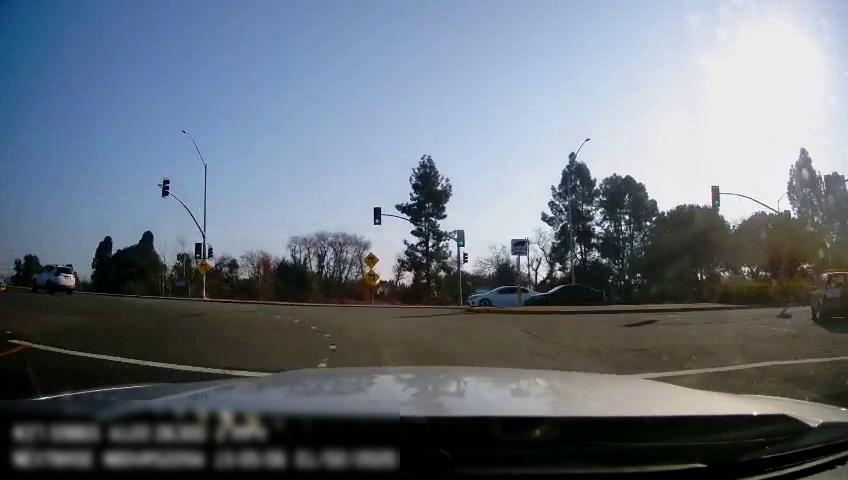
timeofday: Day
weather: Sunny
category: Drivable Space
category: Vehicles | SUV
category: Vehicles | SUV
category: Vehicles | Car
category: Vehicles | Car
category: Lanes | Current Lane
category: Lanes | Alternate Lane
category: Traffic | Lights
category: Traffic | Lights
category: Traffic | Lights
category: Traffic | Lights
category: Traffic | Signs
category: Traffic | Lights
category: Traffic | Lights
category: Traffic | Signs
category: Traffic | Signs
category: Traffic | Lights
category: Traffic | Lights
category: Traffic | Signs